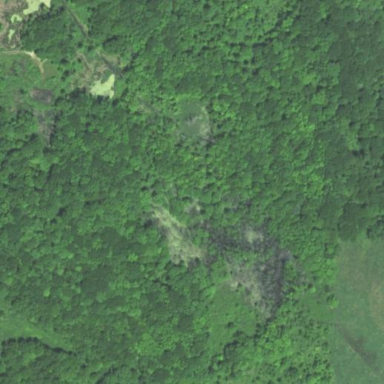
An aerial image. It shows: Forest area.